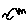
Label: zigzag